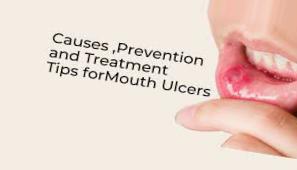
Condition: Mouth Ulcer